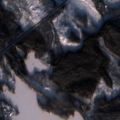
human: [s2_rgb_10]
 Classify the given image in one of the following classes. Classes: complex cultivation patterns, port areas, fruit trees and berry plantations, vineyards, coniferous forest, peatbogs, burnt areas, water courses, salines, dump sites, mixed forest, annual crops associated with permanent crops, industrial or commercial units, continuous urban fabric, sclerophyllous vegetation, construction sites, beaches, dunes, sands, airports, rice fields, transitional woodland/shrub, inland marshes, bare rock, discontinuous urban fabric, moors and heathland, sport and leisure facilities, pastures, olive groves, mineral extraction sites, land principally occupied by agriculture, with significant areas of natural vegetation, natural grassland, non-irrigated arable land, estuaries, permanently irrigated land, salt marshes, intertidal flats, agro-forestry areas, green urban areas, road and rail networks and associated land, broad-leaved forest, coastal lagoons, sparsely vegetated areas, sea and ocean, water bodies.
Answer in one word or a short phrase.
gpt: coniferous forest, mixed forest, transitional woodland/shrub, water bodies